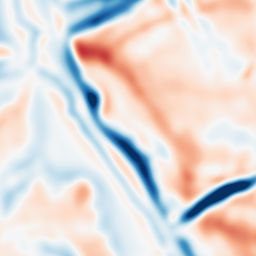
Category: multiscale
Decomposition family: dog
Decomposition parameters: sigma_low: 5
sigma_high: 10
Upsampling method: bicubic
Upsampling parameters: scale: 8
Upsampling scale: 8